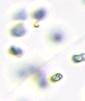
Label: Phaeocystis